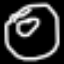
Label: donut